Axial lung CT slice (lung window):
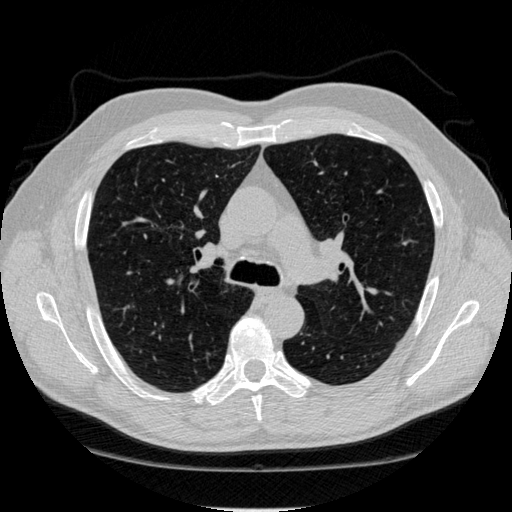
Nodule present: no